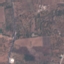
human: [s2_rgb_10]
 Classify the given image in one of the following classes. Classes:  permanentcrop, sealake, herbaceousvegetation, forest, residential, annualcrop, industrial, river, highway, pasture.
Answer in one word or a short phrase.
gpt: PermanentCrop